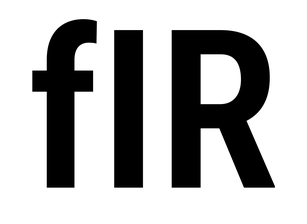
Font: Roboto_Condensed_SemiBold